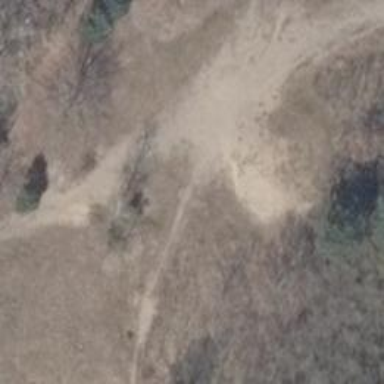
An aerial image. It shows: Ground path.